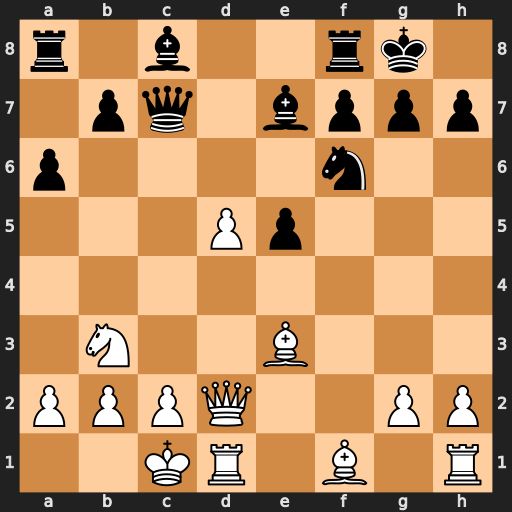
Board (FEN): r1b2rk1/1pq1bppp/p4n2/3Pp3/8/1N2B3/PPPQ2PP/2KR1B1R
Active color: w
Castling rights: -
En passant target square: -
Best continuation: d6 Bxd6 Qxd6 Qxd6 Rxd6